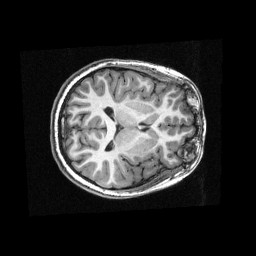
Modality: T1w
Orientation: axial
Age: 11
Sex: female
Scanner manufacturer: siemens
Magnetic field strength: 3 T
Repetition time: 2.3 s
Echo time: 0.00336 s